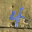
Label: 4